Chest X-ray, PA view. Patient: 68 years old, sex M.
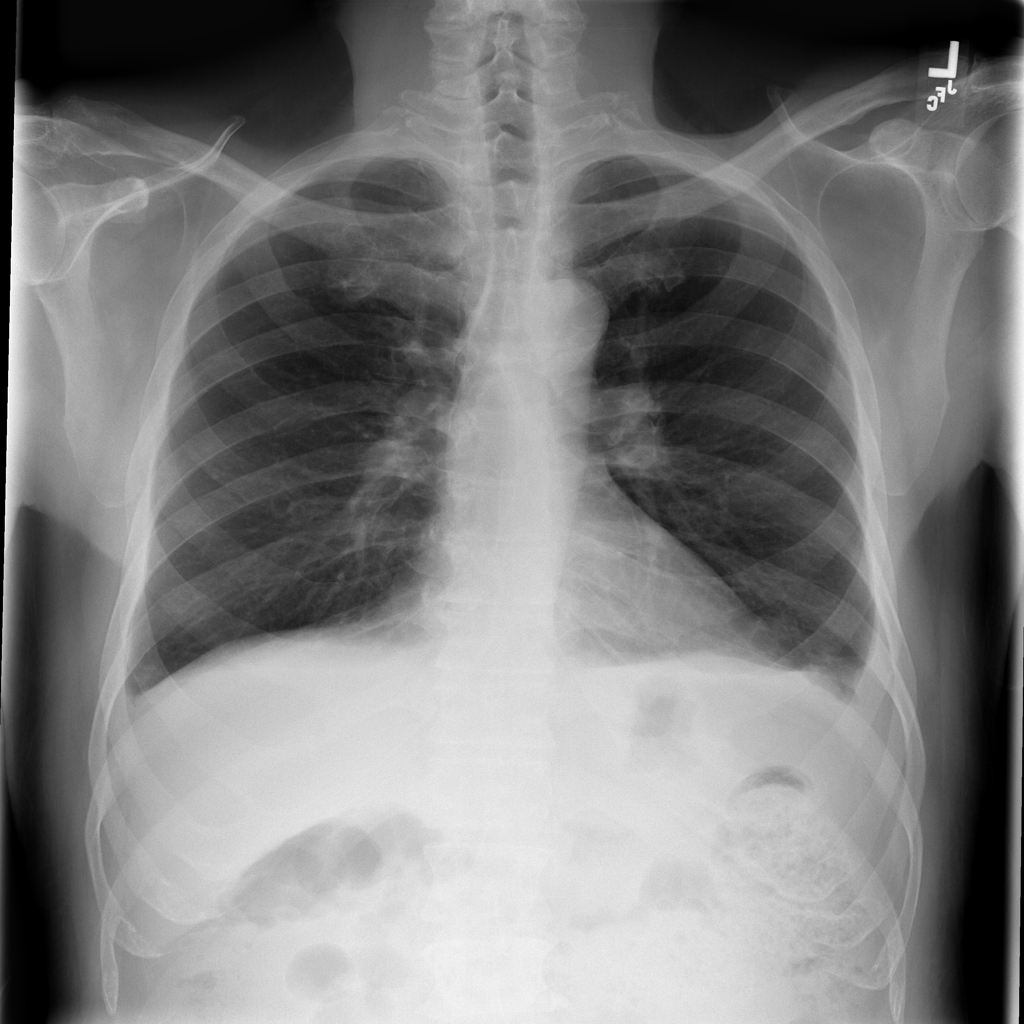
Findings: Effusion